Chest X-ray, PA view. Patient: 27 years old, sex M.
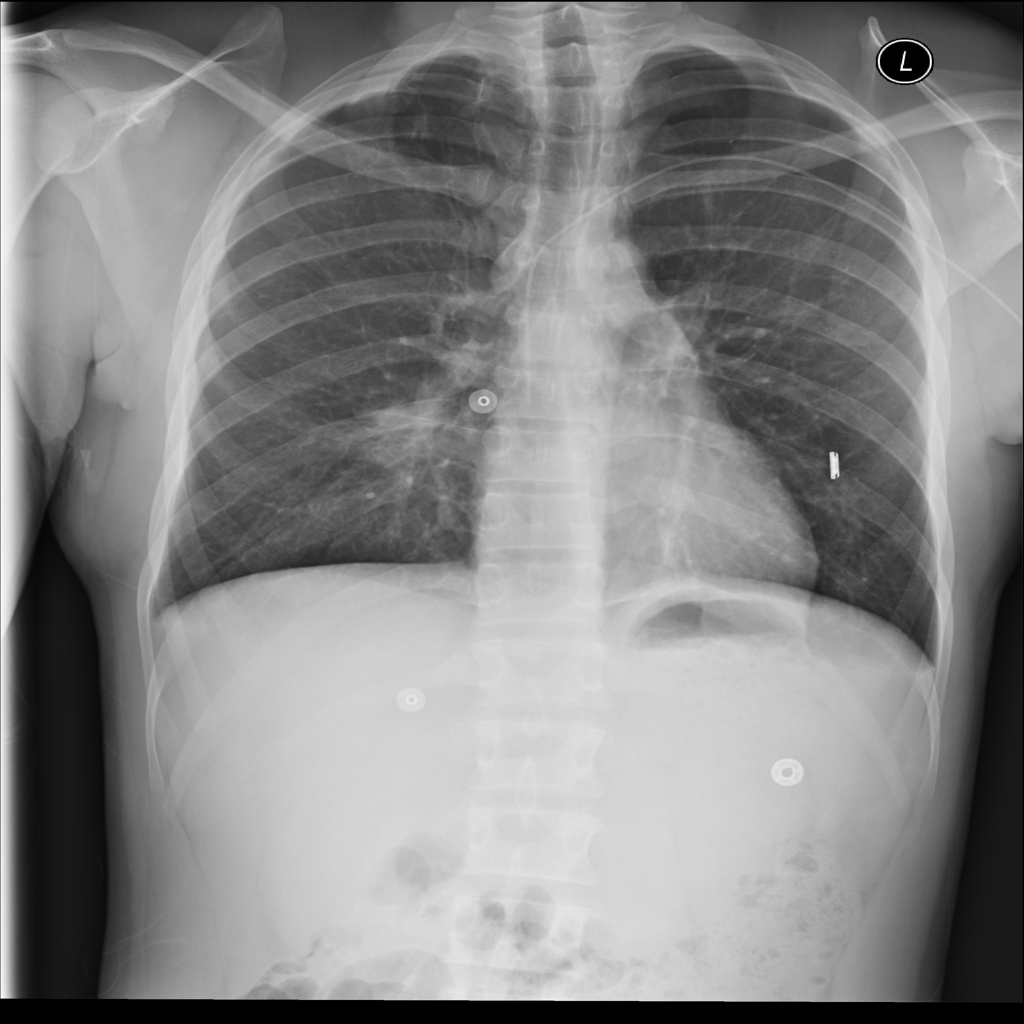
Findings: Infiltration, Mass, Pleural_Thickening